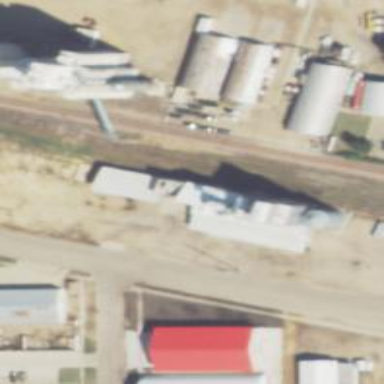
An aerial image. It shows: Railway siding for service.